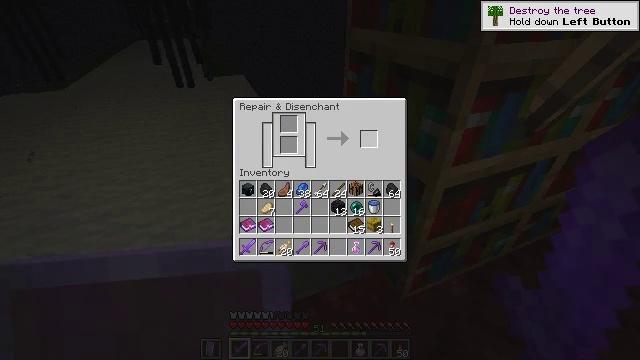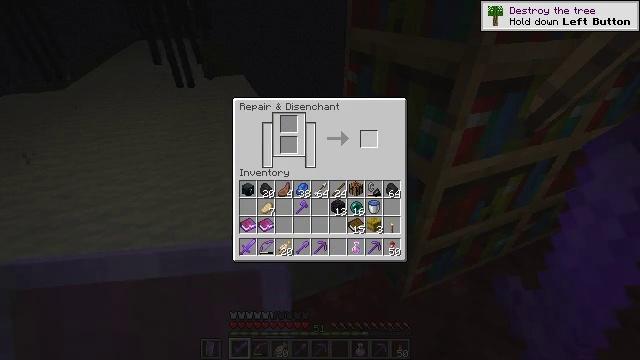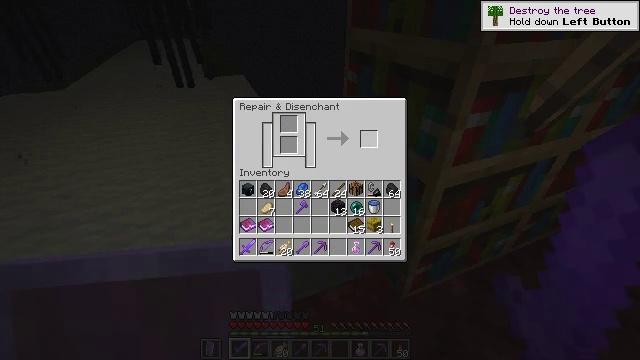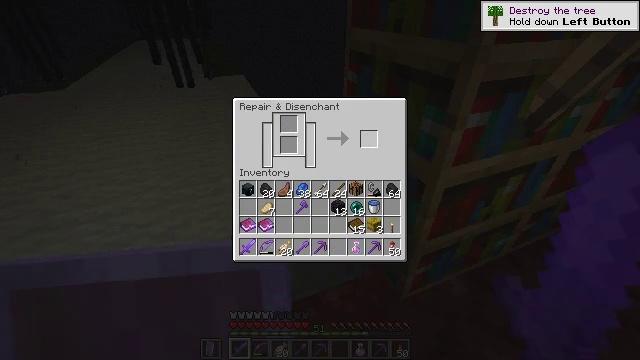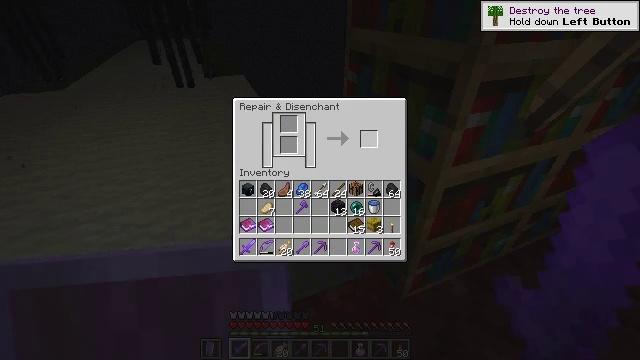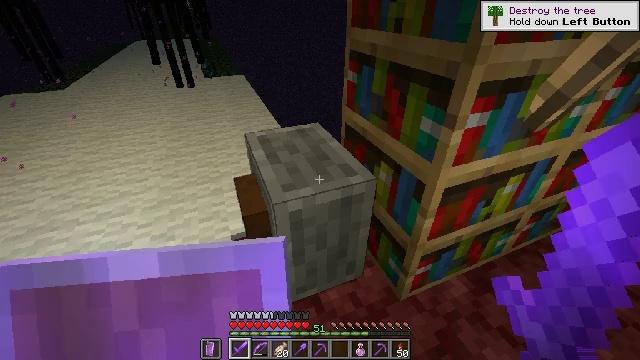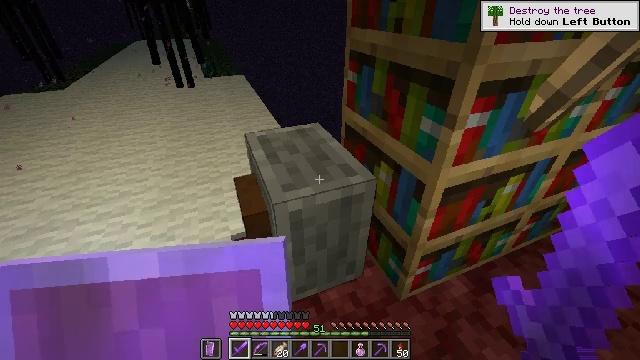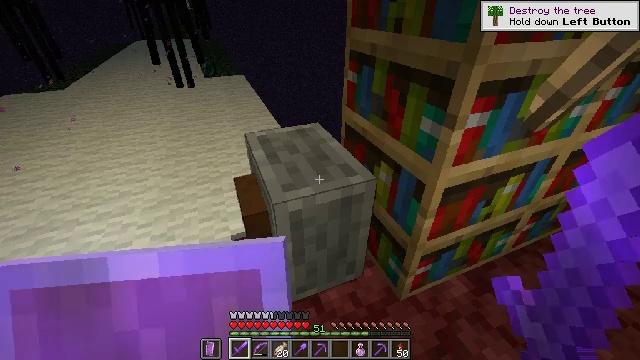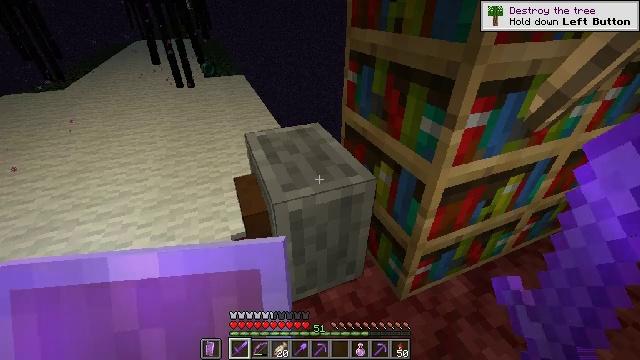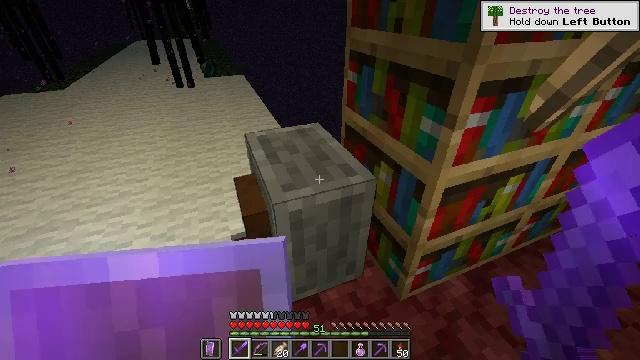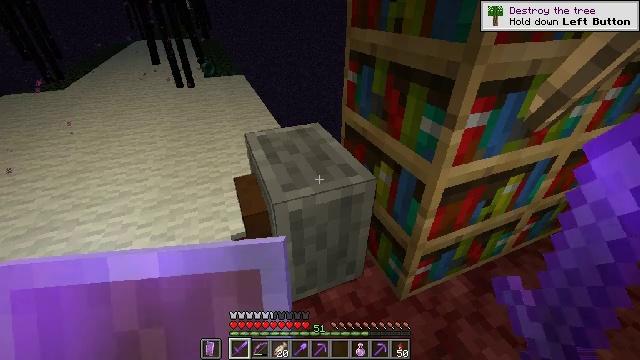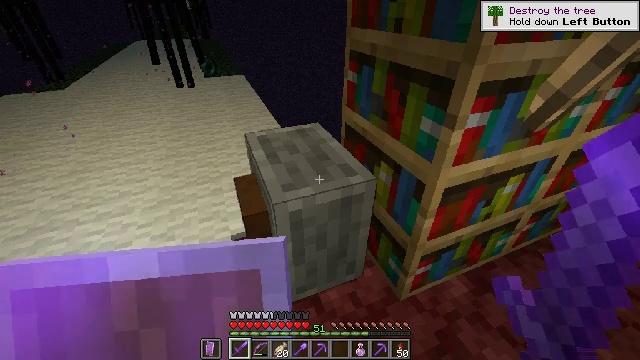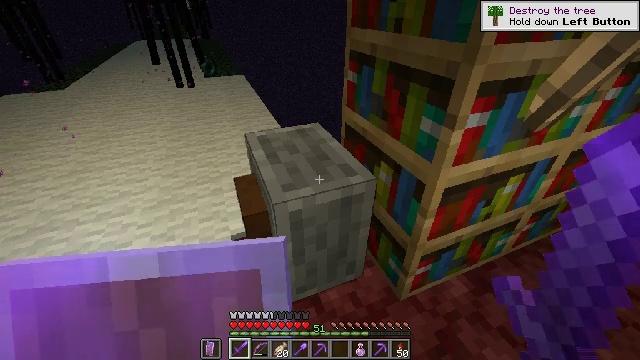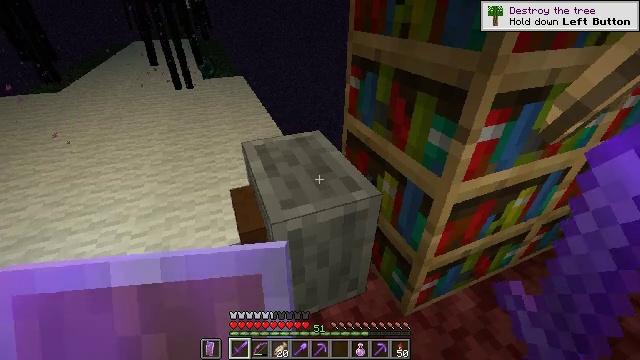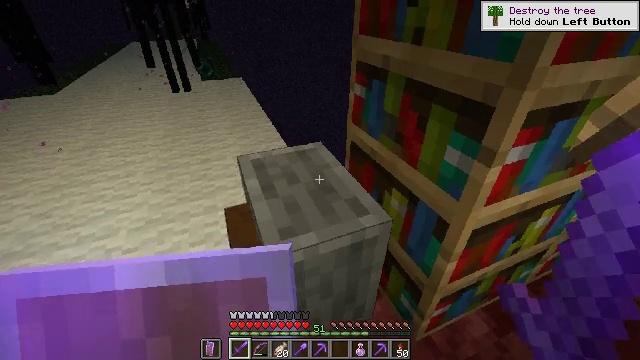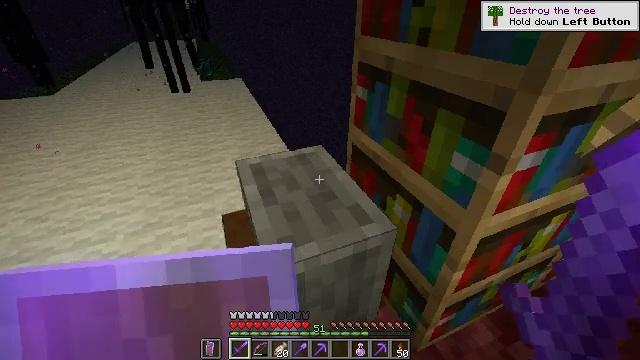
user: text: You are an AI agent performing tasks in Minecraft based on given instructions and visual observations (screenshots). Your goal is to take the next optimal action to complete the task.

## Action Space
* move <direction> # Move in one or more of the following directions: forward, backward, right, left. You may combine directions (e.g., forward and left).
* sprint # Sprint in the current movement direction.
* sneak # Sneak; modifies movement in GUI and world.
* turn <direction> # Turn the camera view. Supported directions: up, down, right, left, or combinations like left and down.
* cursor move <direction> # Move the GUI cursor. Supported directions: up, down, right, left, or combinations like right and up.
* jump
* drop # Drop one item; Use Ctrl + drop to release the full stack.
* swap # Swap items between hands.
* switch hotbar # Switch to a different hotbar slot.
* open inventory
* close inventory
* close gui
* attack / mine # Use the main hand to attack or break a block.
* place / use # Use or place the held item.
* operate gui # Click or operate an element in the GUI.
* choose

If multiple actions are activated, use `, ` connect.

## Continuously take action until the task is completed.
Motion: motion action
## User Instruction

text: Combat the enderman.
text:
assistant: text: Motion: no_op
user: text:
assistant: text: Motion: no_op
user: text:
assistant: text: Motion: no_op
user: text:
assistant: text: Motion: no_op
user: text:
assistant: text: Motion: no_op
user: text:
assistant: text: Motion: no_op
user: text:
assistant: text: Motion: no_op
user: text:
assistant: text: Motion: no_op
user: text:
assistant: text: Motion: no_op
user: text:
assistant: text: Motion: no_op
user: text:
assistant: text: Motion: no_op
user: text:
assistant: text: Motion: no_op
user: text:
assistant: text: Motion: move forward
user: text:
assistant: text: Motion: move forward
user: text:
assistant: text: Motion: move forward
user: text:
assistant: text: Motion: move forward
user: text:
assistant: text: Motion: no_op
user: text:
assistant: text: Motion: no_op
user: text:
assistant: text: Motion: no_op
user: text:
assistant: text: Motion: no_op
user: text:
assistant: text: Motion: no_op
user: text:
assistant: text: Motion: no_op
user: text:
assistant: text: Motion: turn right
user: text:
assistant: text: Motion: turn right and up
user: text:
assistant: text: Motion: turn right and up
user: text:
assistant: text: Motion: turn right and up
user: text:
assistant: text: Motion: no_op
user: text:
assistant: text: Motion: no_op
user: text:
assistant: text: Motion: no_op
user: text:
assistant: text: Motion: turn left